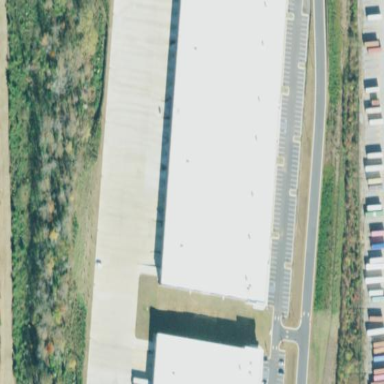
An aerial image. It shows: Warehouse building.